Aerial crown-view tile of a tropical tree (Barro Colorado Island, Panama), acquired 20250915:
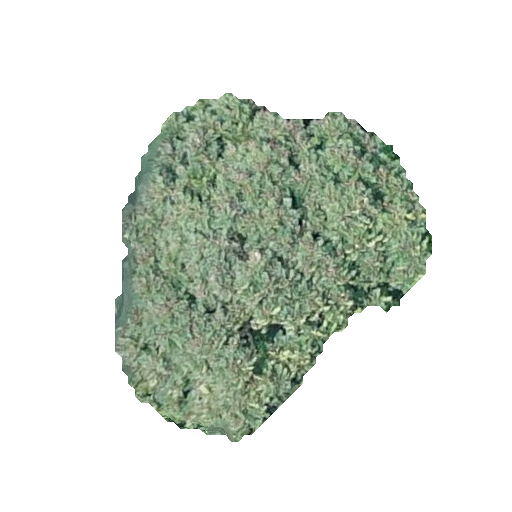
Species: Jacaranda copaia
GBIF accepted scientific name: Jacaranda copaia
Crown area: 108.192 m²